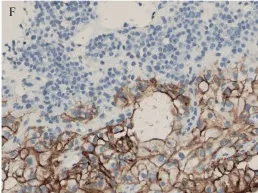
(F) Positive carbonic anhydrases IX (CA-IX) immunostaining was observed in CCRCC (x200).
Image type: pathology (immunostaining)